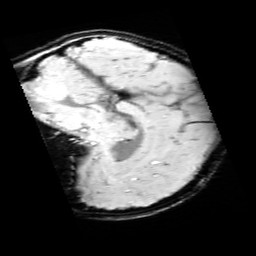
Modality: SWI
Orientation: sagittal
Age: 10
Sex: female
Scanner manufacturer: siemens
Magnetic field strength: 3 T
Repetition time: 0.027 s
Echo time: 0.02 s